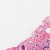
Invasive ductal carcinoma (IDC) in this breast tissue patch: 1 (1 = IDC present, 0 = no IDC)